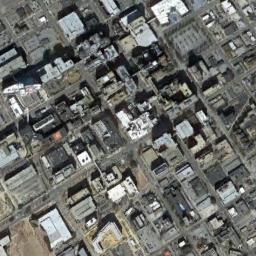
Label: commercial_area